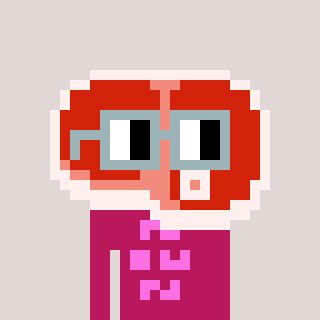
a pixel art character with square dark gray glasses, a steak-shaped head and a darkpink-colored body on a warm background